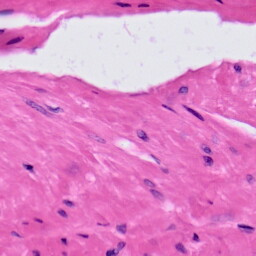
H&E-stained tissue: Prostate